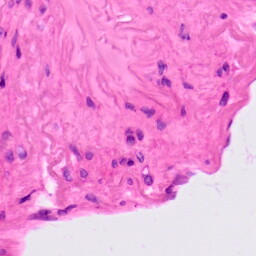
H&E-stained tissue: Lung